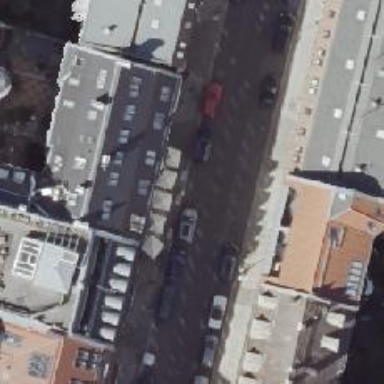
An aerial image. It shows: Parallel parking lane.